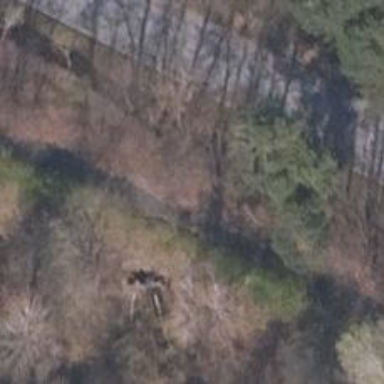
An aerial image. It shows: Abandoned railway.